Interaction volume radius: 5 \u00c5
Interaction volume height: 25 \u00c5
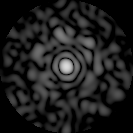
Disorder parameter: 0.8032